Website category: university
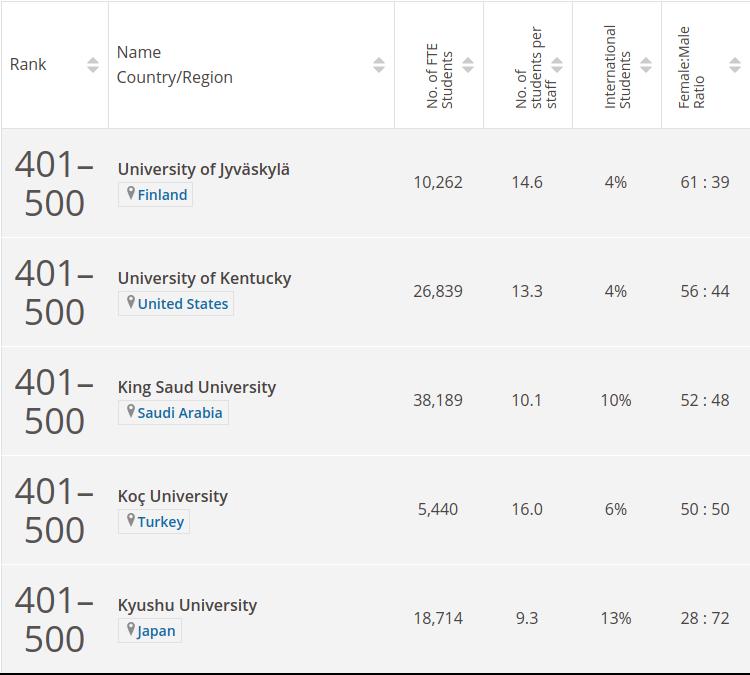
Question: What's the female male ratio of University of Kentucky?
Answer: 56 : 44

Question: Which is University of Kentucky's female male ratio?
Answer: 56 : 44

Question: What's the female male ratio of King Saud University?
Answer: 52 : 48

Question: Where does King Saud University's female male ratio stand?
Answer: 52 : 48

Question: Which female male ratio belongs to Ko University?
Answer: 50 : 50

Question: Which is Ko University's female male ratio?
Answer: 50 : 50

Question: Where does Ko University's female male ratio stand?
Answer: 50 : 50

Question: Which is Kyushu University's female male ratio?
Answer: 28 : 72

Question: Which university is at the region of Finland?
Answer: University of Jyvskyl

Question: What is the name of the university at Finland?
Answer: University of Jyvskyl

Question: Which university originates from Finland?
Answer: University of Jyvskyl

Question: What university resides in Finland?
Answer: University of Jyvskyl

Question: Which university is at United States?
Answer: University of Kentucky

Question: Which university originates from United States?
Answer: University of Kentucky

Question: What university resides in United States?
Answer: University of Kentucky

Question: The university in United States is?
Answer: University of Kentucky

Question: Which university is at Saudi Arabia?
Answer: King Saud University

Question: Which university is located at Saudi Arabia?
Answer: King Saud University

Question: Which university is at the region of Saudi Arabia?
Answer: King Saud University

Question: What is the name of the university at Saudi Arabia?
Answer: King Saud University

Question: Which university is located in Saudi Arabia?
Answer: King Saud University

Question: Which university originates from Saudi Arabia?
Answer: King Saud University

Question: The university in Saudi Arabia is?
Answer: King Saud University

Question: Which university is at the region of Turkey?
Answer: Ko University

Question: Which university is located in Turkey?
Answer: Ko University

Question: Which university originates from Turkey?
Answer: Ko University

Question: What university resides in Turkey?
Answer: Ko University

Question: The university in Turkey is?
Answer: Ko University

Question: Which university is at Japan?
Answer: Kyushu University

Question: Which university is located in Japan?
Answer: Kyushu University

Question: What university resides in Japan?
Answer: Kyushu University

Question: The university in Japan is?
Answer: Kyushu University

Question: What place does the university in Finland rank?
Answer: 401500

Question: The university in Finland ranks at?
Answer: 401500

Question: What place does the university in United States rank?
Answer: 401500

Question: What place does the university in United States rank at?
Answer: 401500

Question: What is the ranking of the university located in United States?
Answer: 401500

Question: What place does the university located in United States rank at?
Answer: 401500

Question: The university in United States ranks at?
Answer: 401500

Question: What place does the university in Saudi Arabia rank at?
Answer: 401500

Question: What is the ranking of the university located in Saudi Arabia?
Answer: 401500

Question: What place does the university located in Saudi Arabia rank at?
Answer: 401500

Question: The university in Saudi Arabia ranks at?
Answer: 401500

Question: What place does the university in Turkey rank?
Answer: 401500

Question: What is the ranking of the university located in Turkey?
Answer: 401500

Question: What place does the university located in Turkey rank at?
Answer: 401500

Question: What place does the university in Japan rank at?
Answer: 401500

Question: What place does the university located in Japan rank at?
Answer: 401500

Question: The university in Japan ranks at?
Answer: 401500